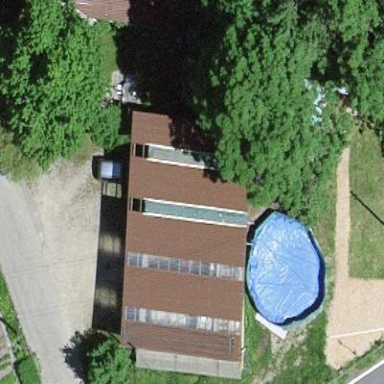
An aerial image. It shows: Shed.